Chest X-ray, AP view. Patient: 46 years old, sex F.
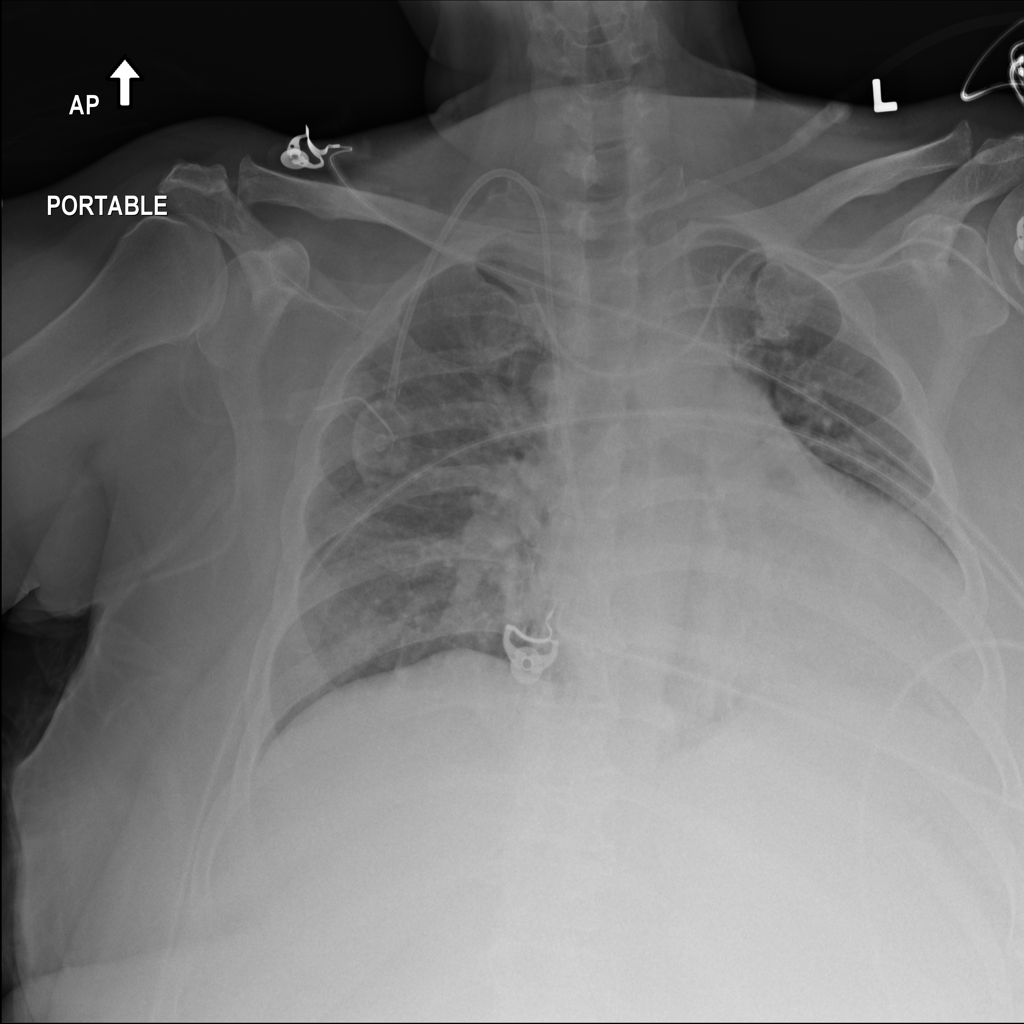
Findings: No Finding